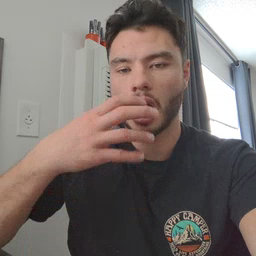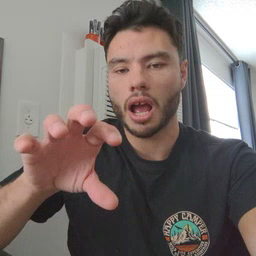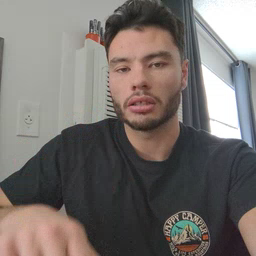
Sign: hot